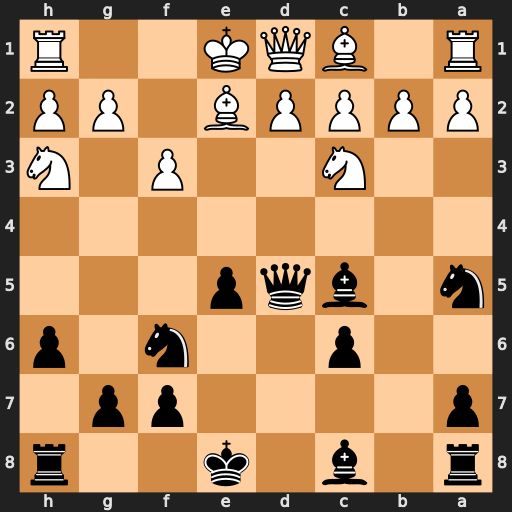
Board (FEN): r1b1k2r/p4pp1/2p2n1p/n1bqp3/8/2N2P1N/PPPPB1PP/R1BQK2R
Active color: b
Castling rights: KQkq
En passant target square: -
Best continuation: Qd4 Ne4 Nxe4